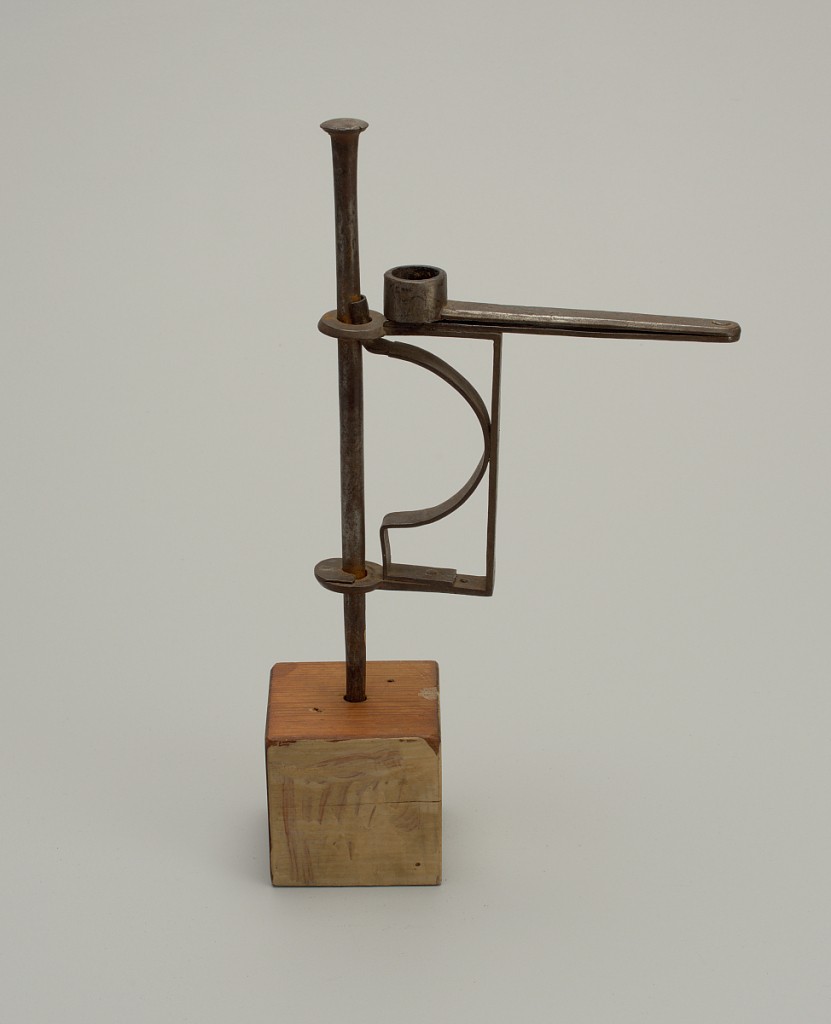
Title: Table candlestand
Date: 19th century
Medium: Wood, wrought iron
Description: Wood block base with wrought iron stem. Adjustable and articulated candle arm. No drip pan.